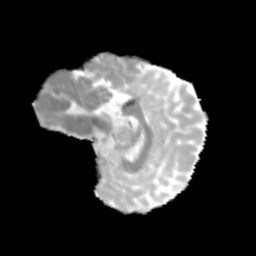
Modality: MD
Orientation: sagittal
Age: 11
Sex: male
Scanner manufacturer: siemens
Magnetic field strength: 3 T
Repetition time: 3.8 s
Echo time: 0.07 s